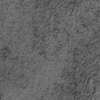
Label: not_dusty